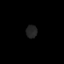
Tissue: prostate
Cell type: Epithelial cells
Senescence score: 0.3352
Nuclear area (px): 139
Mean DAPI intensity: 35.223